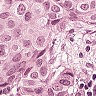
Metastatic tissue present: yes